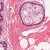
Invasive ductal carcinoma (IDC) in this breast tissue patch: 0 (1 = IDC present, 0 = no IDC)